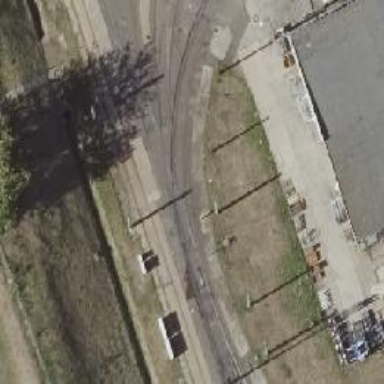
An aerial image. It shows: Railway switch.